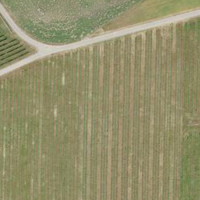
EUNIS habitat code: 40
Species observed at this site:
Grus grus